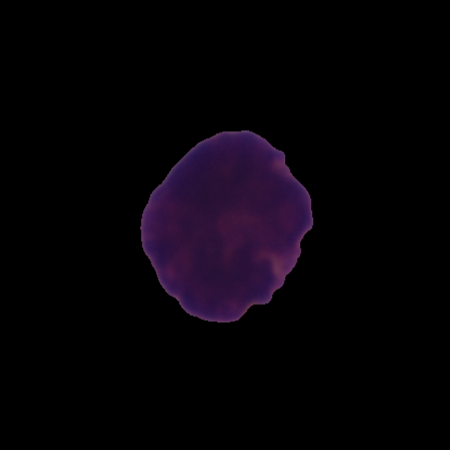
Label: healthy